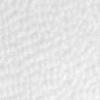
Label: no_change